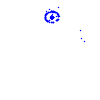
Particle: kaon